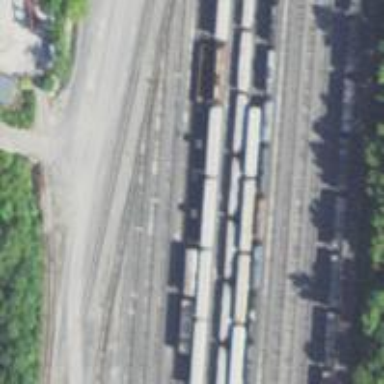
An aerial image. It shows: Railway spur service.